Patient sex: M
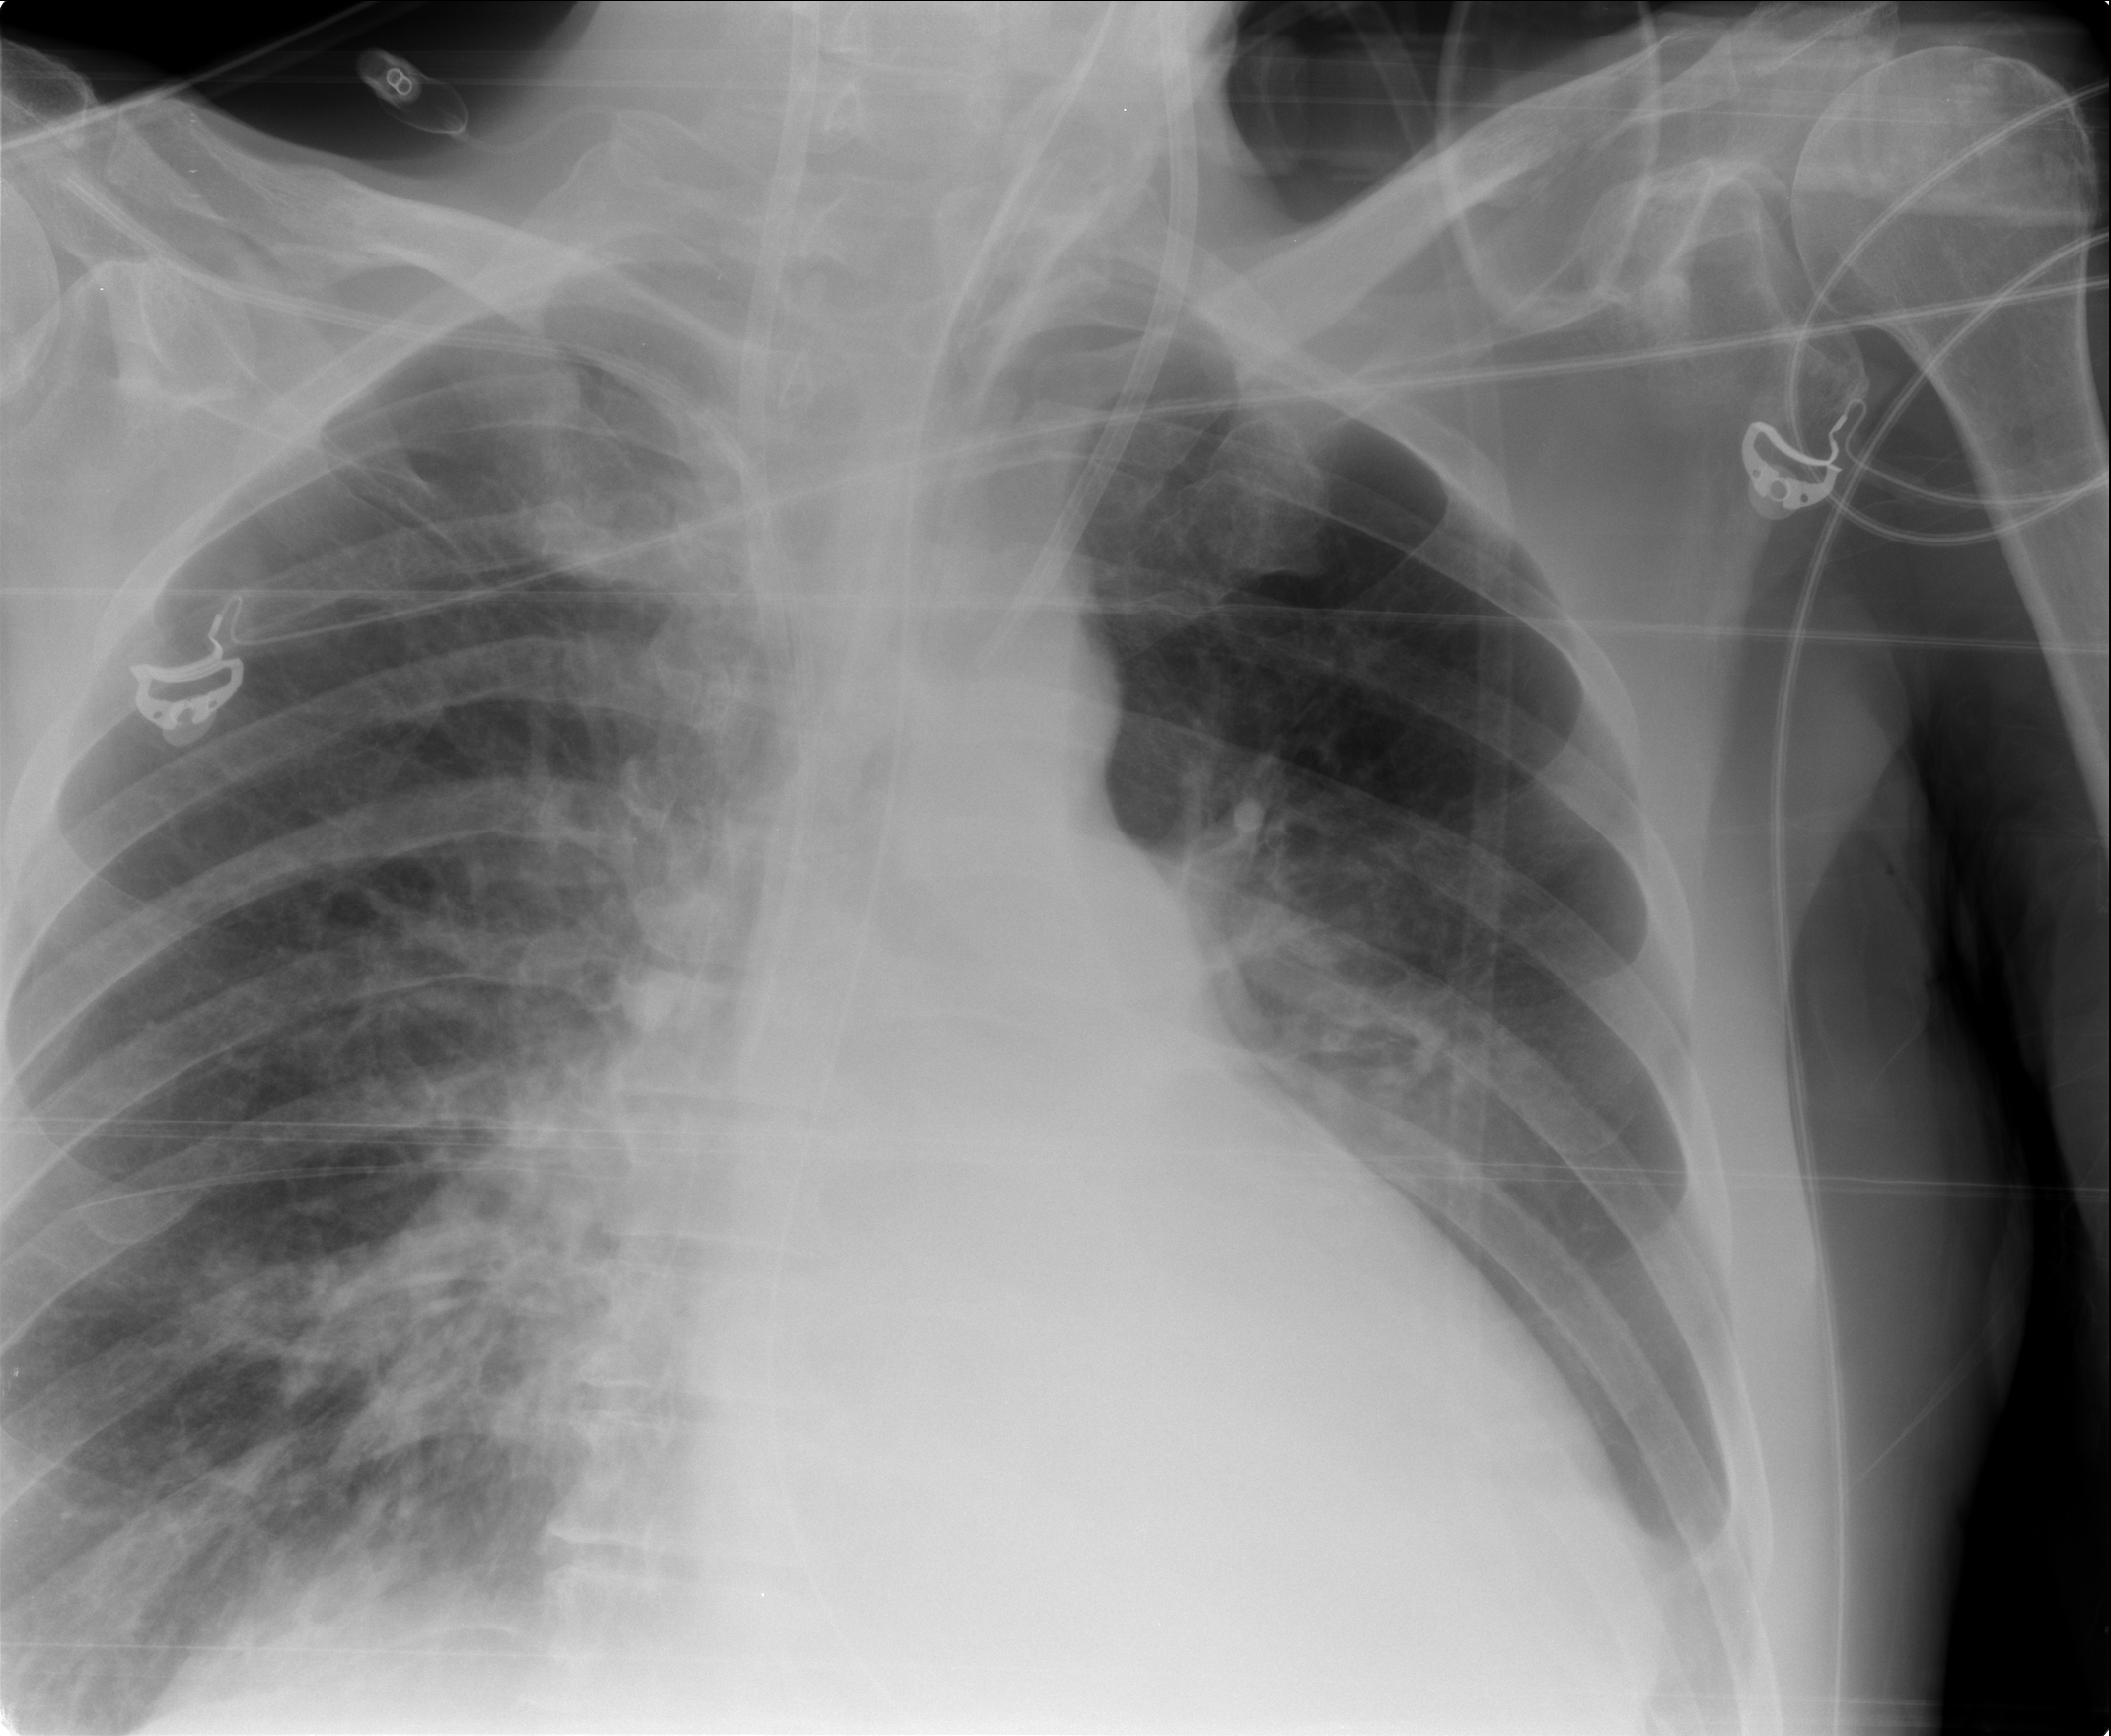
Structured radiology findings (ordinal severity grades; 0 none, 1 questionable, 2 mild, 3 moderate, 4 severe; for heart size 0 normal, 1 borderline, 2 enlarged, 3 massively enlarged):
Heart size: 2
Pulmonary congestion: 0
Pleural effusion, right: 0
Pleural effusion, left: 2
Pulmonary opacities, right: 2
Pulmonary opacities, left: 0
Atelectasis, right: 0
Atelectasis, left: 2